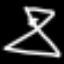
Label: hourglass